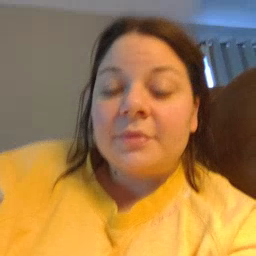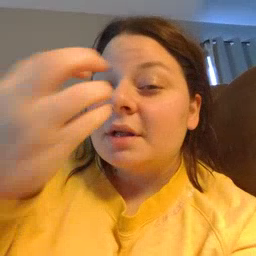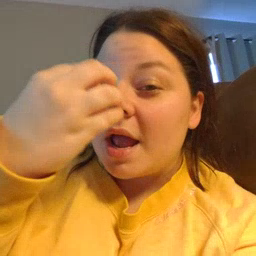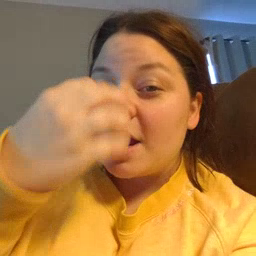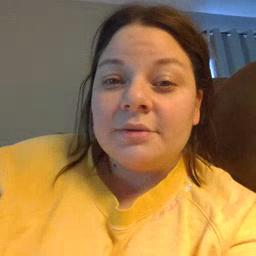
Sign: clown